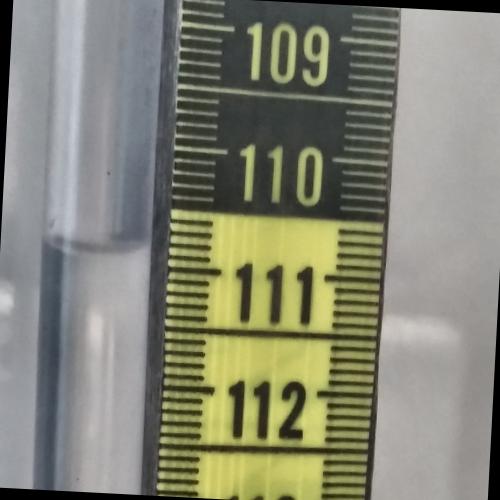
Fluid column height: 110.9 cm